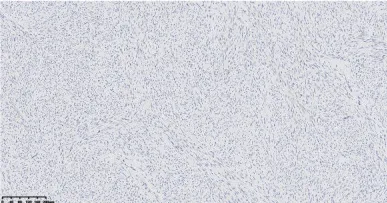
Immunohistochemical results including desmin, CD34, TRK, S100, ER, PR, and P53 are displayed (E-K, x200).
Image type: pathology (immunostaining)